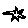
Label: star